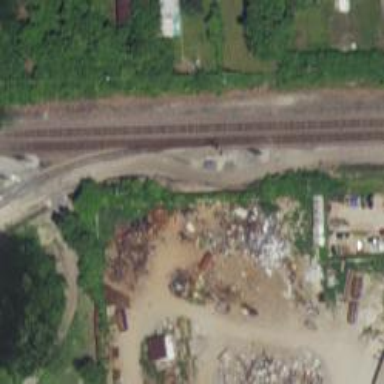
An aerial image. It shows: Junction on the railway.